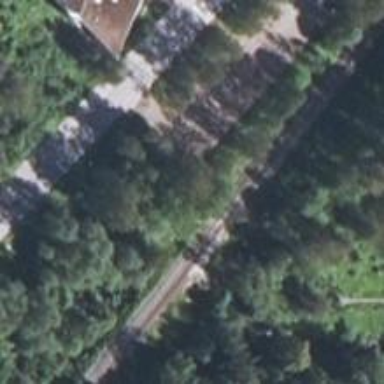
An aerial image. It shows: Unmarked crossing of railway.